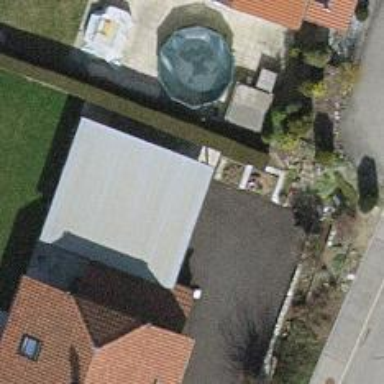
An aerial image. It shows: View of roof of building.